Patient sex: M
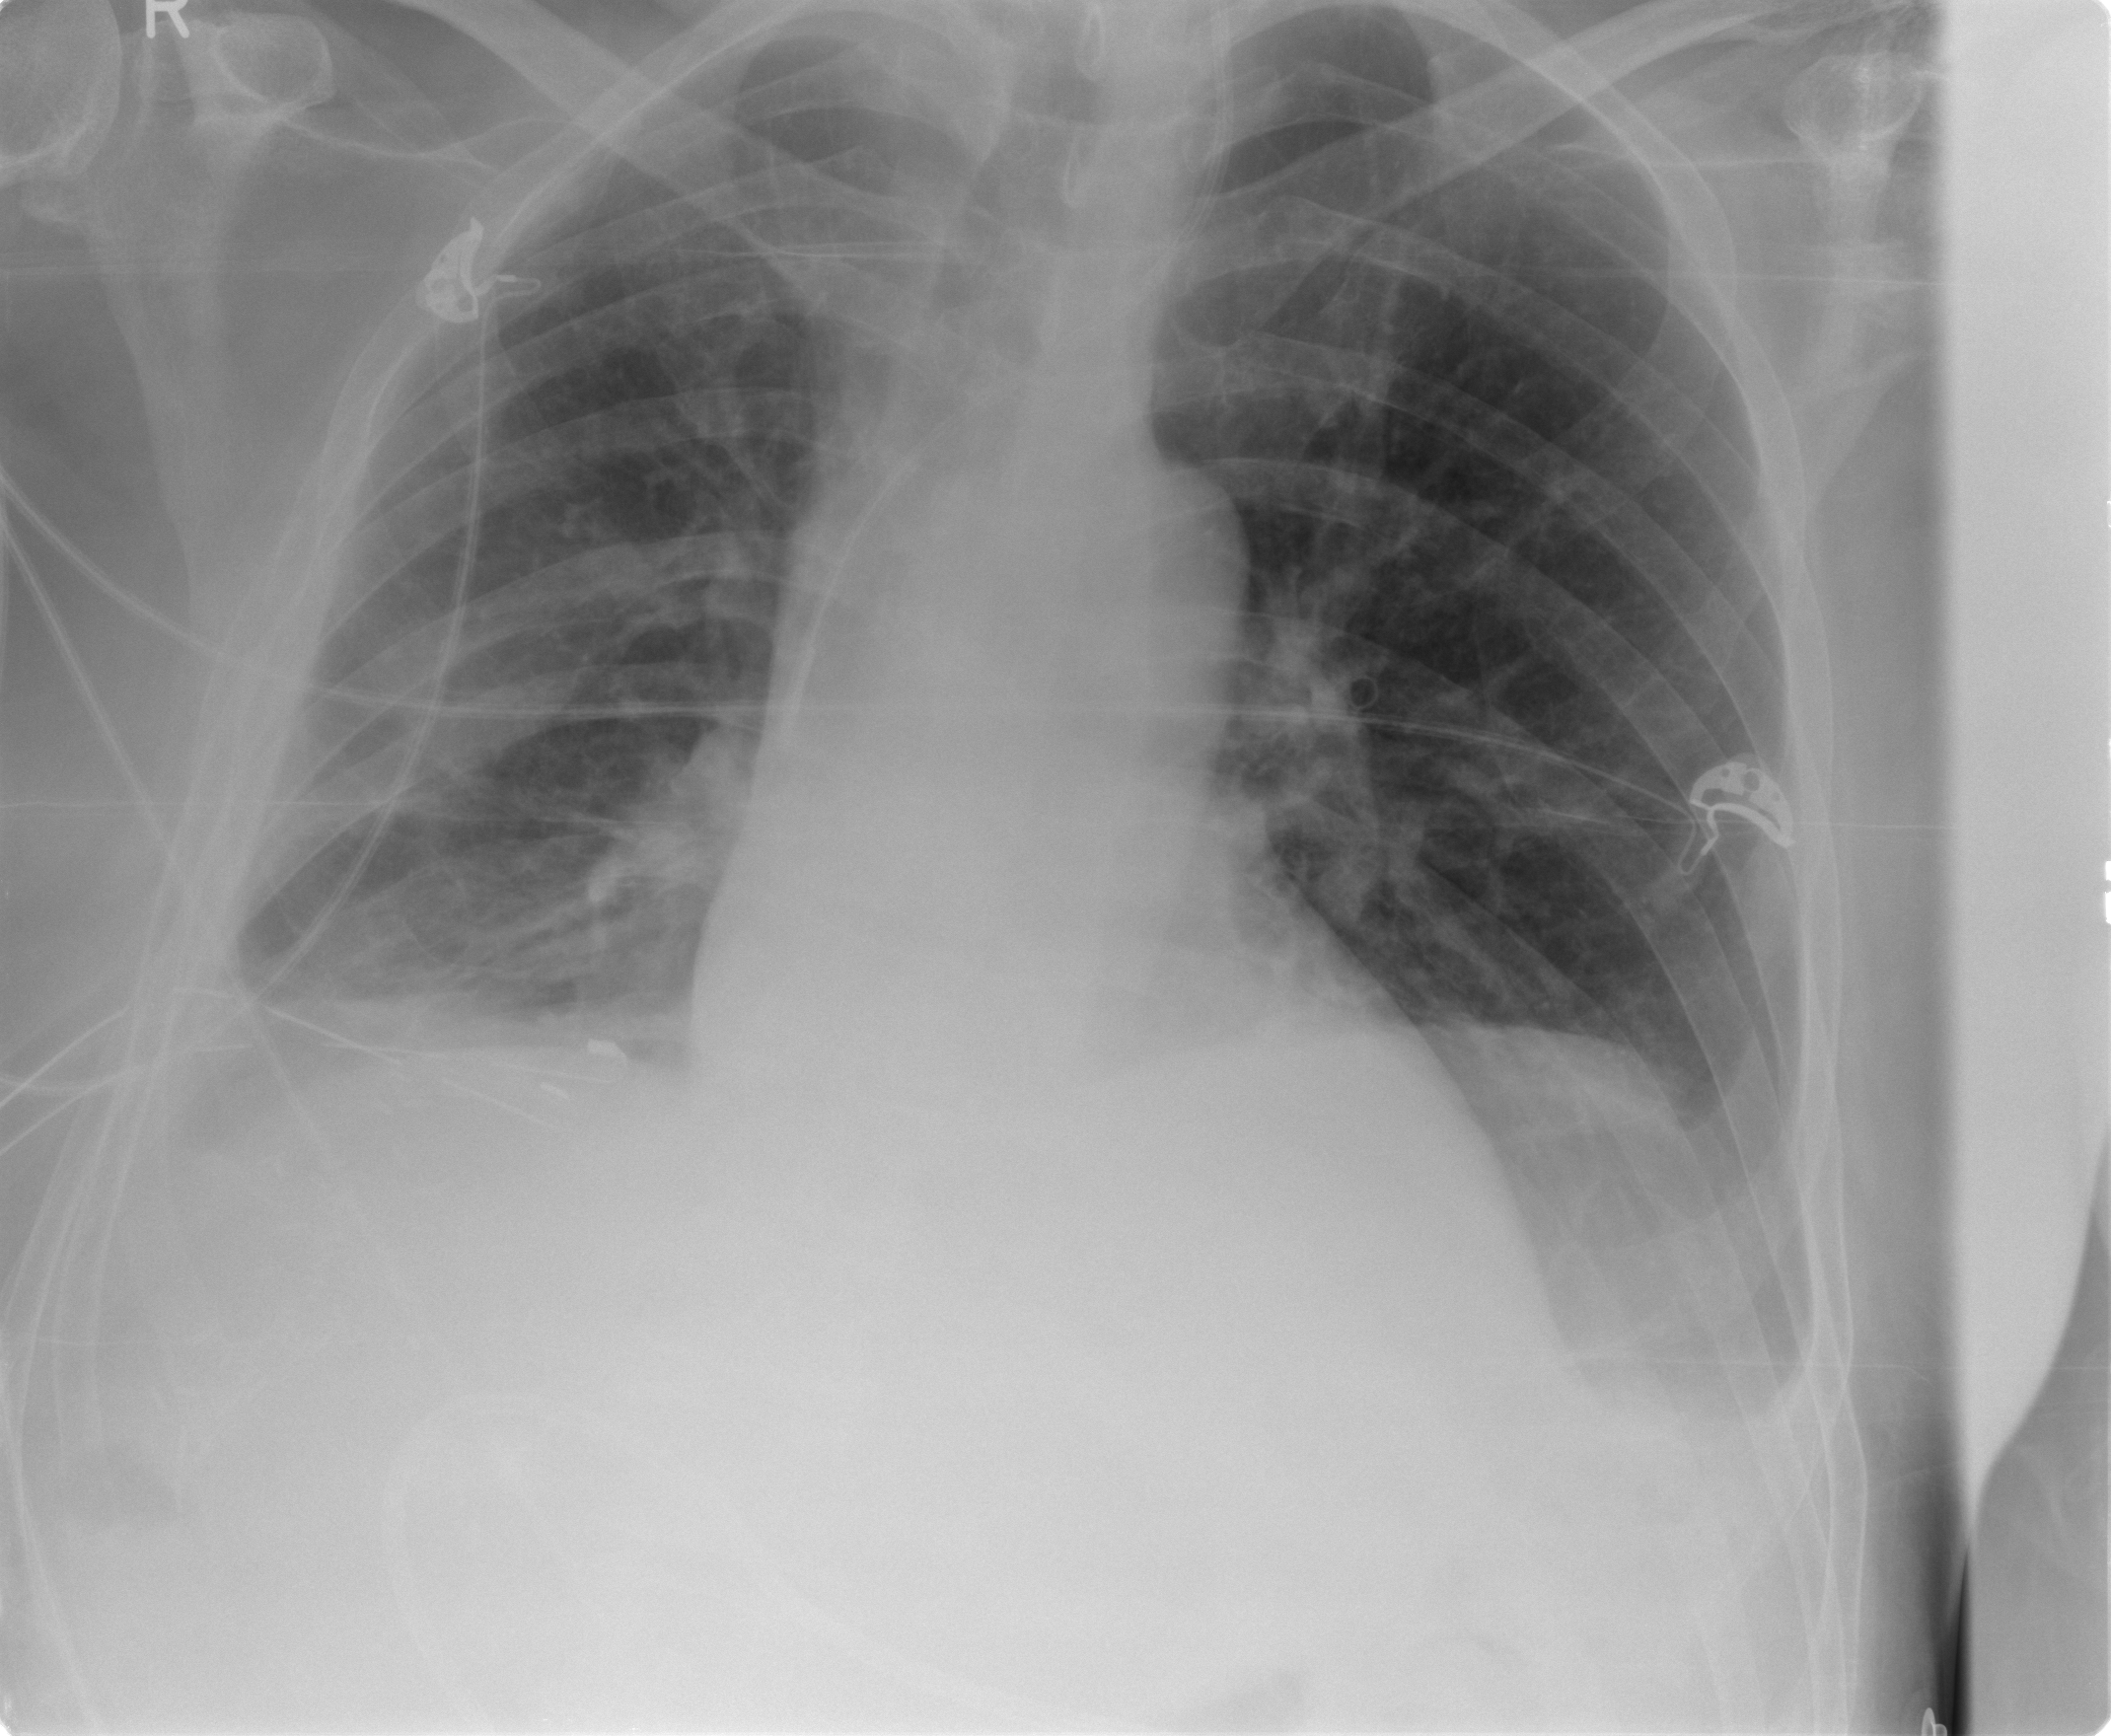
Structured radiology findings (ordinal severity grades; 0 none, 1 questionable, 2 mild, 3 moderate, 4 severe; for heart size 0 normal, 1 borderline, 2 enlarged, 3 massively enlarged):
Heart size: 0
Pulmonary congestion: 0
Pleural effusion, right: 2
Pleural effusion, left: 2
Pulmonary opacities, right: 0
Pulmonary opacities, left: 0
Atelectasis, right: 2
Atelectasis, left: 2